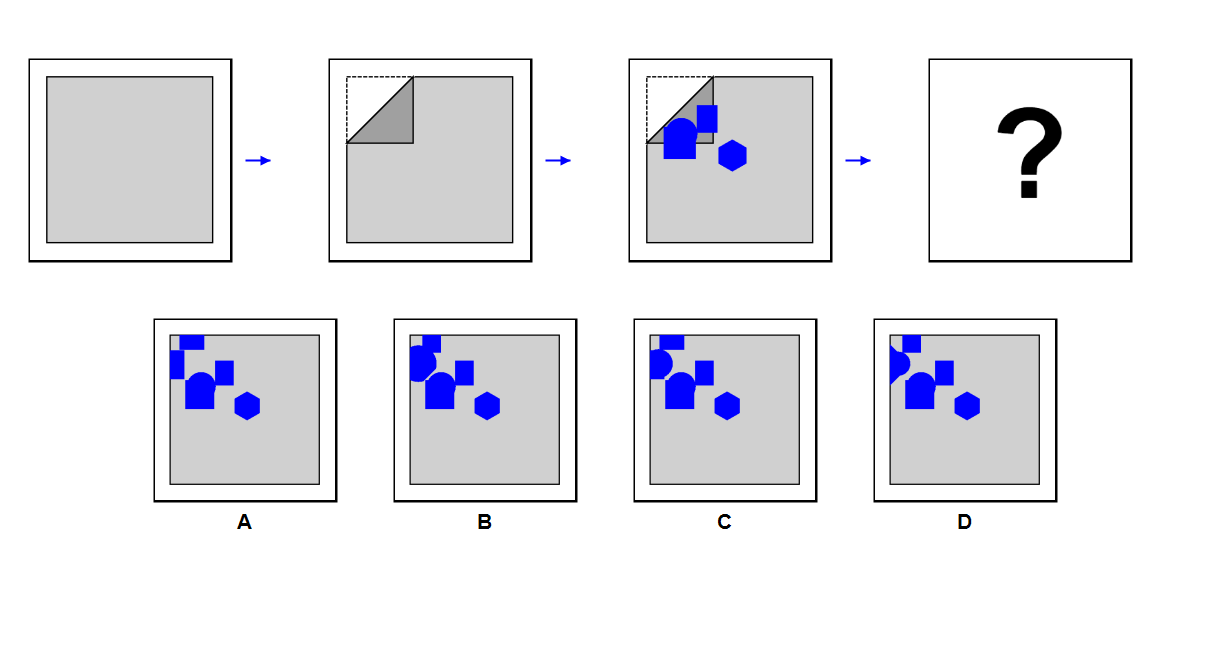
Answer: C